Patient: sex M, age 33
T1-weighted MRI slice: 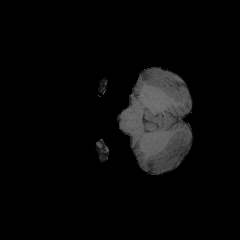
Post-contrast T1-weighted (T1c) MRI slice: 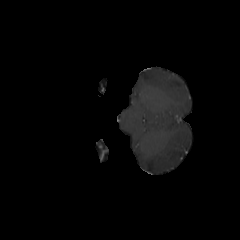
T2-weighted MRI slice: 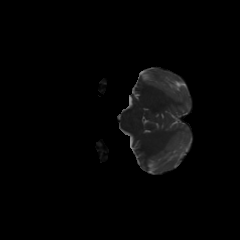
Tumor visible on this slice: no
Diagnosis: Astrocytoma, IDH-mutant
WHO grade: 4